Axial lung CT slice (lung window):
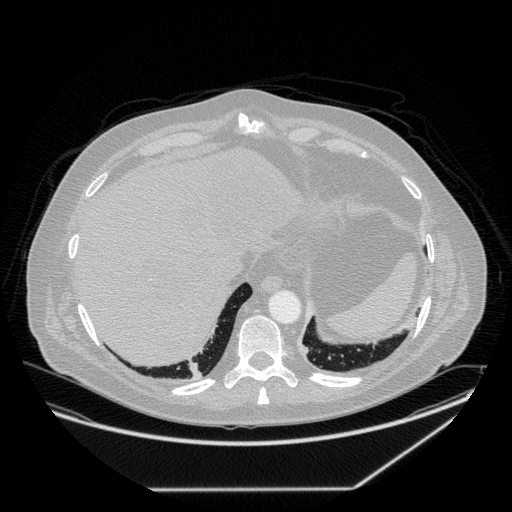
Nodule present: no